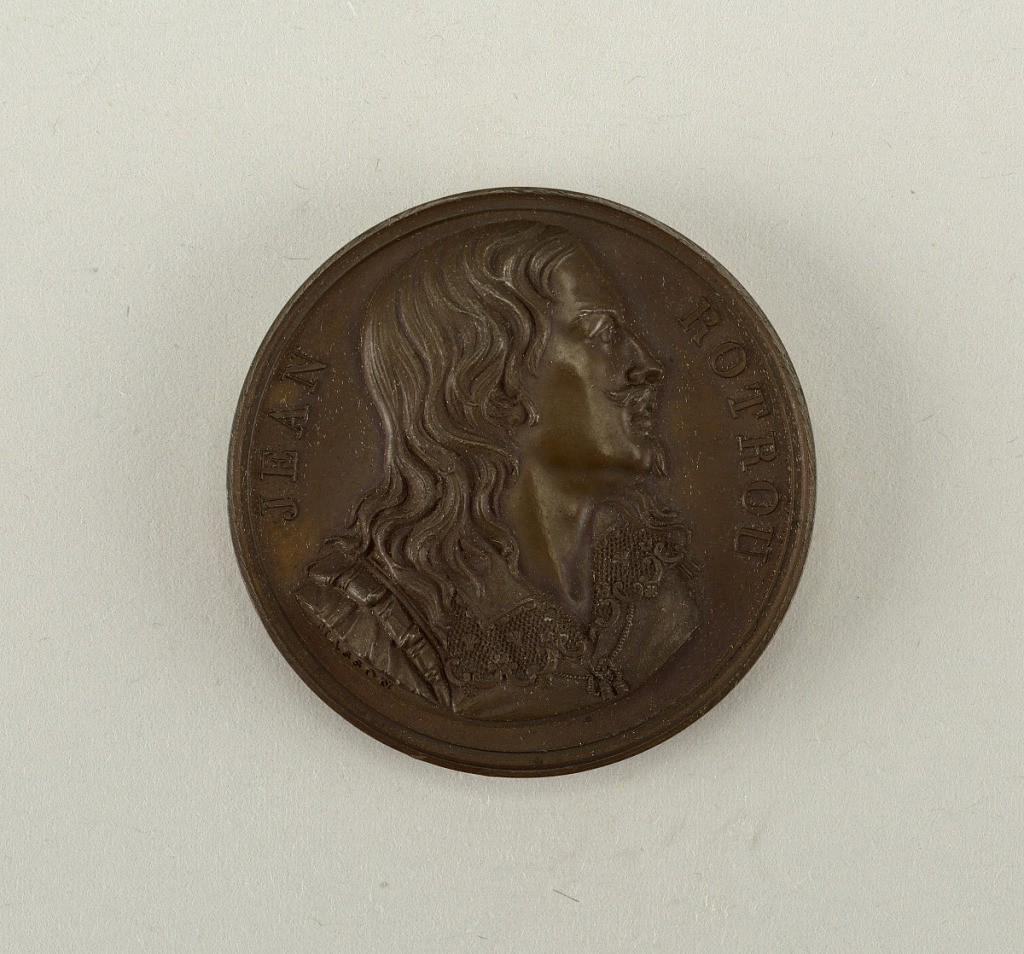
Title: Galerie métallique des grands hommes français (Great Men of France)
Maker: Auguste Masson, French, 1802 - 1870
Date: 1818
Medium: Cast bronze
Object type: Medal
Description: Bust of Jean Potrou.